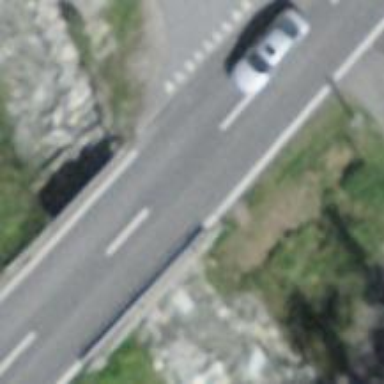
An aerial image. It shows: Secondary road with asphalt surface passing over bridge.